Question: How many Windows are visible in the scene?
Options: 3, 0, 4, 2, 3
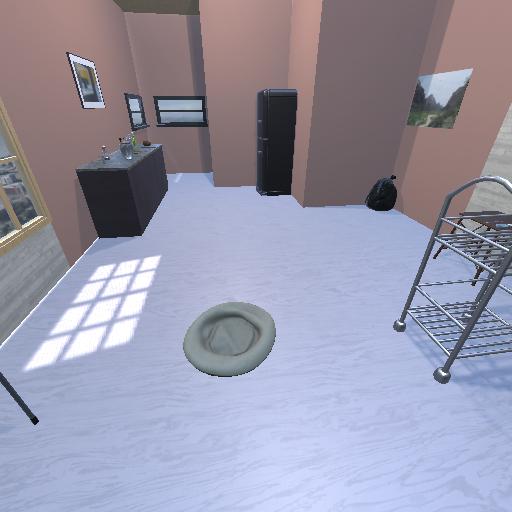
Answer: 3